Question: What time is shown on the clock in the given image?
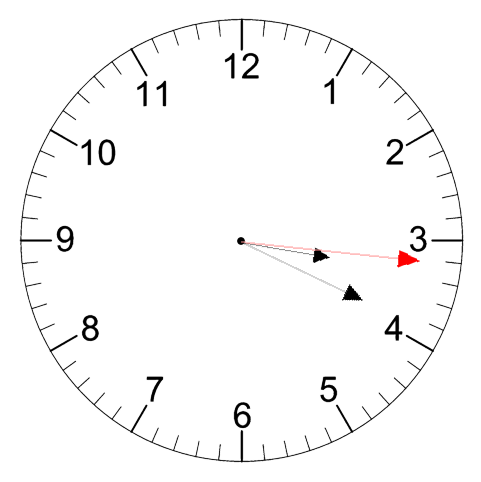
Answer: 03:19:16